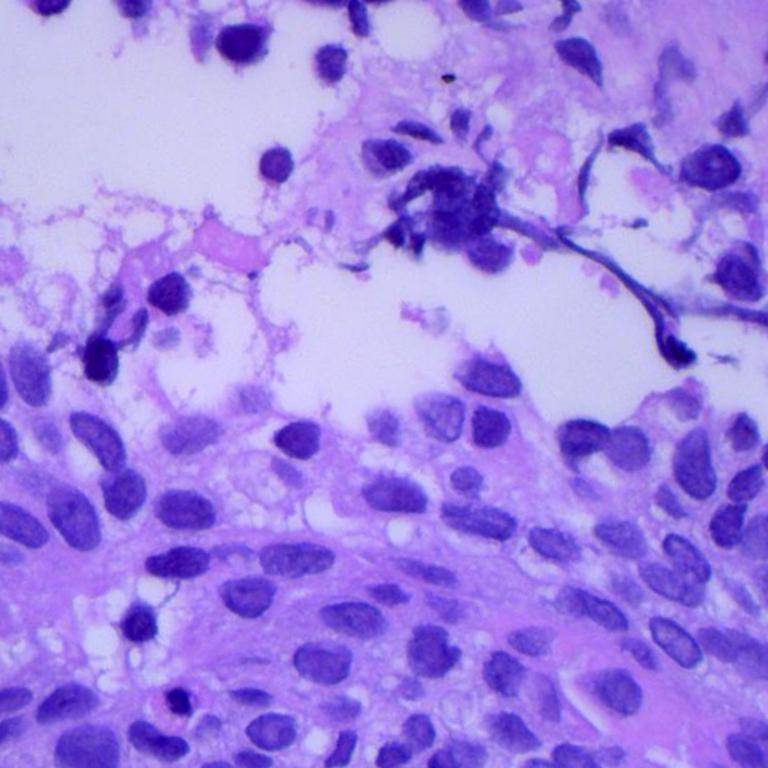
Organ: lung
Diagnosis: squamous carcinomas